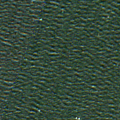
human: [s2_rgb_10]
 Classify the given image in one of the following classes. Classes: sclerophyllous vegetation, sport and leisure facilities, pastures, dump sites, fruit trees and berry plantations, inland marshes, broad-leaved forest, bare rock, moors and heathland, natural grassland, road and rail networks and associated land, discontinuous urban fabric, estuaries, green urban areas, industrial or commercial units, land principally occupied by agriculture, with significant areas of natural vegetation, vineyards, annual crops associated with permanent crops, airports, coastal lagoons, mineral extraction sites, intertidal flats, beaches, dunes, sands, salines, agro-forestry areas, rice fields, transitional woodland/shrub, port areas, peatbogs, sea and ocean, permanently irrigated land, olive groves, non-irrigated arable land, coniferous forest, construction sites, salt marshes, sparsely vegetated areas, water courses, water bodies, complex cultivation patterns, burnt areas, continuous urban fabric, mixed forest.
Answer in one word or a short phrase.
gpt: sea and ocean